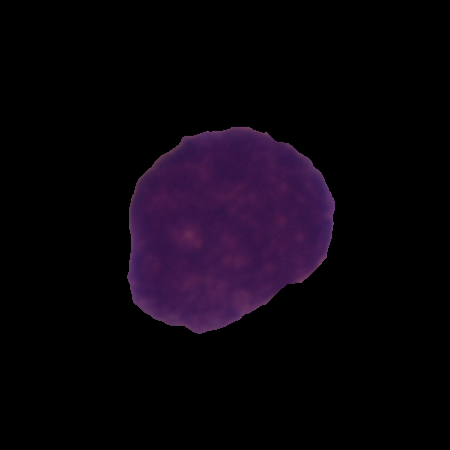
Label: cancer